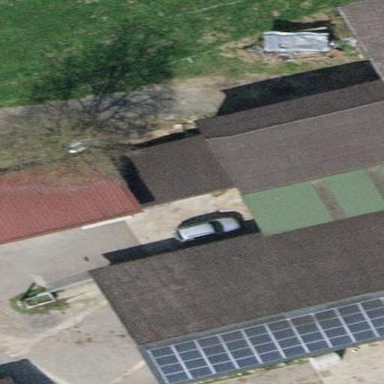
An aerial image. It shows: View of roof of building.